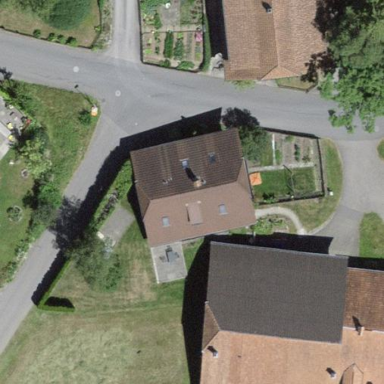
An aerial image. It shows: Residential building with half-hipped roof shape.